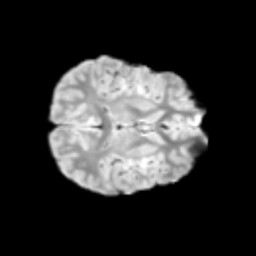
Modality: T2w
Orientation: axial
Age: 10
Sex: female
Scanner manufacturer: siemens
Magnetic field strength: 3 T
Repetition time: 3.8 s
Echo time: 0.07 s